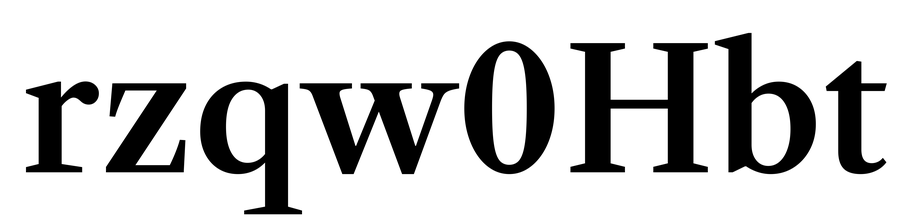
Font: LibreCaslonText_SemiBold